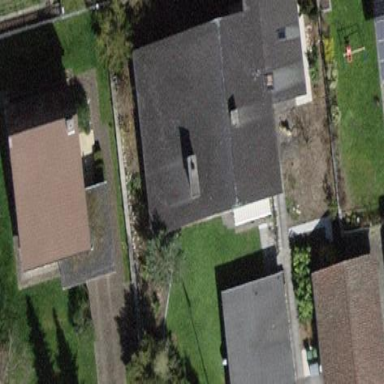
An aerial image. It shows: Building with tile roof.